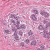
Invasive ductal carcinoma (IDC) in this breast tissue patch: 0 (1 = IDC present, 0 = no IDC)